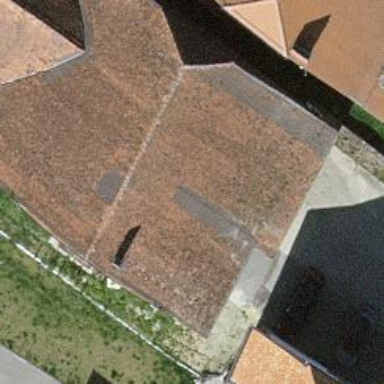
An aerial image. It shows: Farm building with gabled roof.